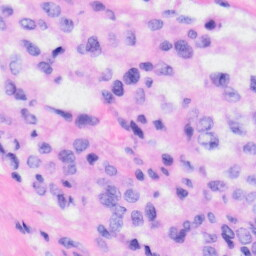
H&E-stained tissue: Liver